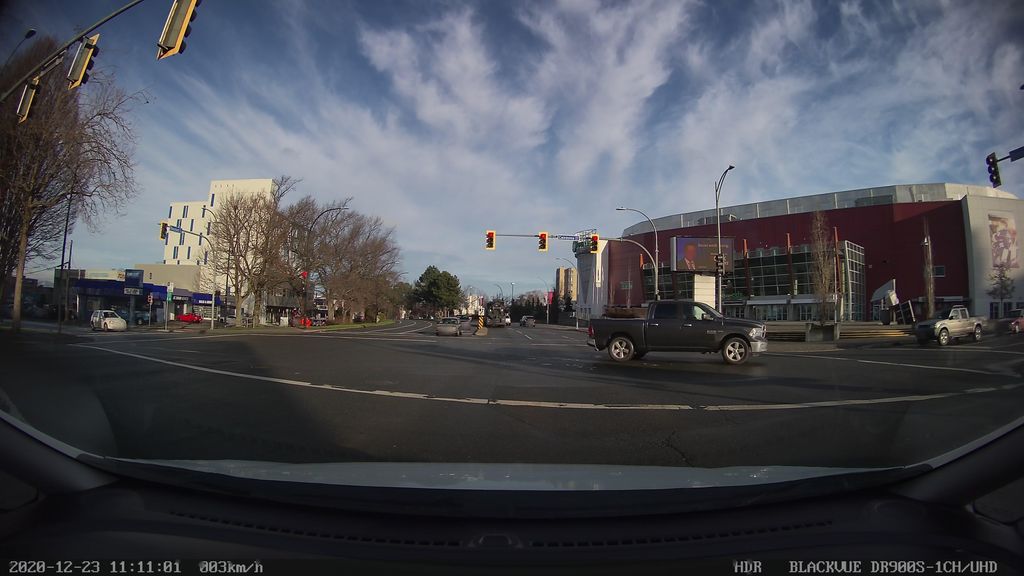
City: victoria